Question: I'm new to Google Maps (API) and I need to get the following result:

At the moment, I know how to render the map and place markers on it (based on longitude and latitude).
'''
var map;
map = new google.maps.Map(document.getElementById('map_canvas'), {
zoom: 7,
center: new google.maps.LatLng(response[0].latitude, response[0].longitude),
mapTypeId: google.maps.MapTypeId.ROADMAP
});
for (var i = 0; i < response.length; ++i) {
new google.maps.Marker({
'map' : map,
'position' : new google.maps.LatLng(response[i].latitude, response[i].longitude),
'title' : response[i].address
});
}
'''
Variable 'response' structure is like:
'''
[
Object
address: "Krisjana Barona iela 25, Riga, LV-1011, Latvia"
latitude: "24.<PHONE>"
longitude: "56.<PHONE>"
__proto__: Object
,
Object
address: "Rigas iela 1, Tukums, Tukuma novads, LV-3101, Latvia"
latitude: "23.<PHONE>"
longitude: "56.<PHONE>"
__proto__: Object
]
'''
There could be a lot of markers. I'm looking for a way to join markers with paths like in the preview image.
I don't know for what I should search and I need your help in this, guys. Thanks in an advice!
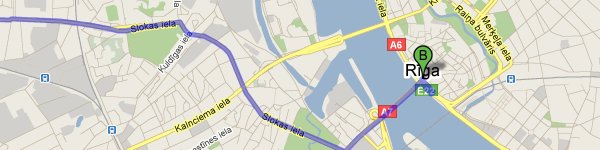
Answer: An example from <URL>:
'''
var flightPlanCoordinates = [
new google.maps.LatLng(37.772323, -122.214897),
new google.maps.LatLng(21.291982, -157.821856),
new google.maps.LatLng(-18.142599, 178.431),
new google.maps.LatLng(-27.46758, 153.027892)
];
var flightPath = new google.maps.Polyline({
path: flightPlanCoordinates,
strokeColor: "#FF0000",
strokeOpacity: 1.0,
strokeWeight: 2
});
'''
Also, see <URL>.
If you don't know how to map the response object to an array of 'LatLng' objects, here's an example:
'''
var flightPath = responseArray.map(function (item) {
return new google.maps.LatLng(item.latitude, item.longitude);
});
'''